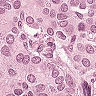
Metastatic tissue present: yes